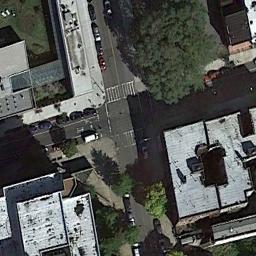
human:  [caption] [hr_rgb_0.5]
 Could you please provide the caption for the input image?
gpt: There are many buildings beside the intersection .

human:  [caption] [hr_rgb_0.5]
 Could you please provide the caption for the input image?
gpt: An intersection with sparse traffic is between some buildings .

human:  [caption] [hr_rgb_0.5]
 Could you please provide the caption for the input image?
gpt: There are white cars at the intersection .

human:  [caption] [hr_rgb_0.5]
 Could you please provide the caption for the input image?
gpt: There are several moving vehicles on the road at the intersection, With many buildings and some trees around the intersection .

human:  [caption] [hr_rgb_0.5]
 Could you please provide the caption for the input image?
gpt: There are some green trees and white buildings beside the intersection .